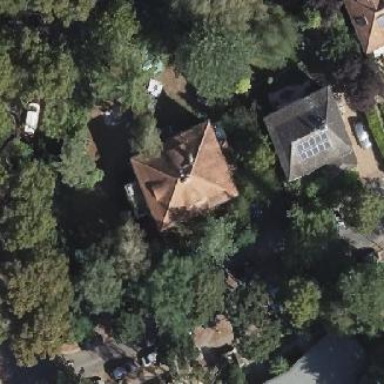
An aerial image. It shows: Building with pyramidal-shaped roof.